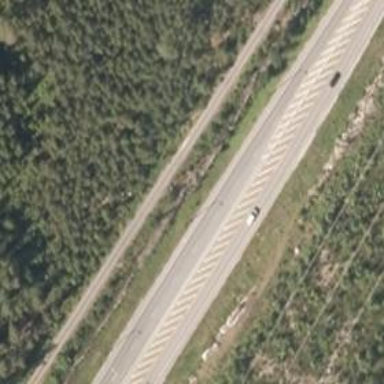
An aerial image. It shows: Asphalt road classified as trunk highway.